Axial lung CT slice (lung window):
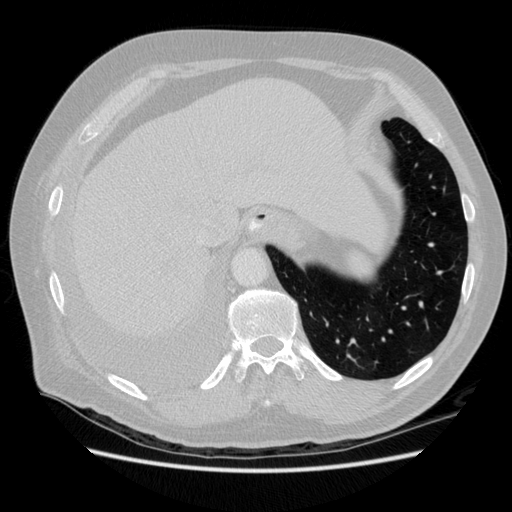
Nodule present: no